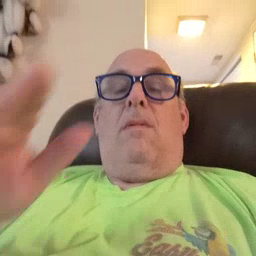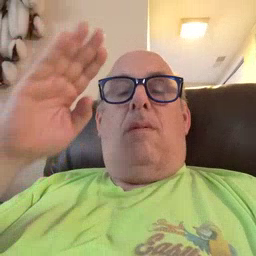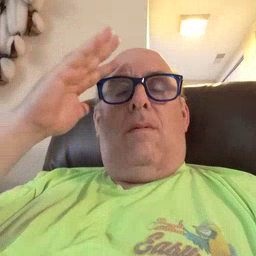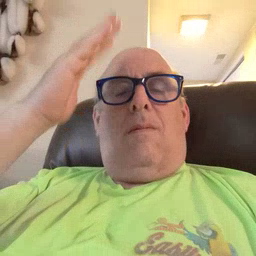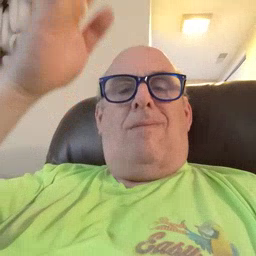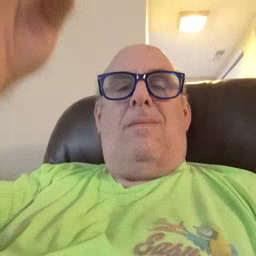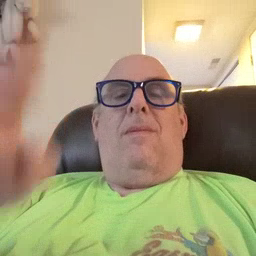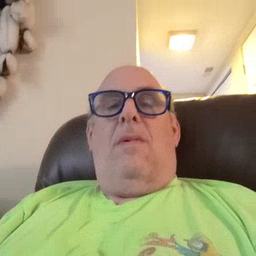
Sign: pretend